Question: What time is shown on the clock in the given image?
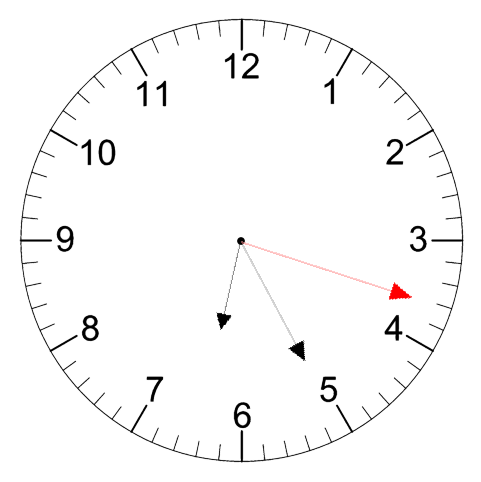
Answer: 06:25:18